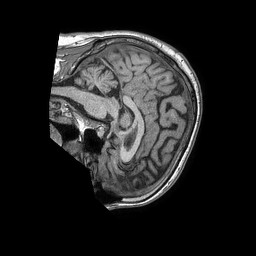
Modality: T1w
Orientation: sagittal
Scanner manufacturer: philips
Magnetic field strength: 1.5 T
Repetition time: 0.007639 s
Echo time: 0.003515 s